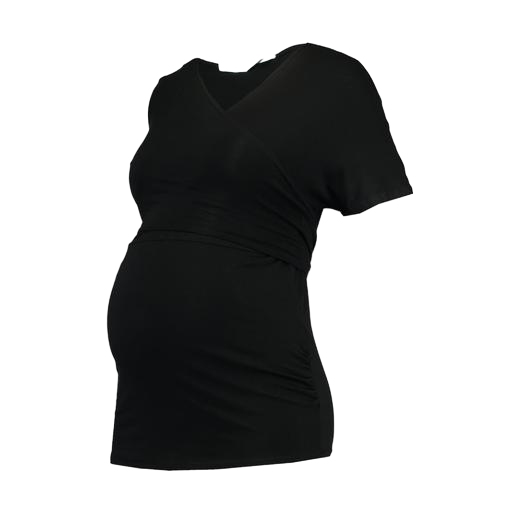
black surplice short sleeve, maternity black short sleeve, black nursing top, white background